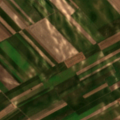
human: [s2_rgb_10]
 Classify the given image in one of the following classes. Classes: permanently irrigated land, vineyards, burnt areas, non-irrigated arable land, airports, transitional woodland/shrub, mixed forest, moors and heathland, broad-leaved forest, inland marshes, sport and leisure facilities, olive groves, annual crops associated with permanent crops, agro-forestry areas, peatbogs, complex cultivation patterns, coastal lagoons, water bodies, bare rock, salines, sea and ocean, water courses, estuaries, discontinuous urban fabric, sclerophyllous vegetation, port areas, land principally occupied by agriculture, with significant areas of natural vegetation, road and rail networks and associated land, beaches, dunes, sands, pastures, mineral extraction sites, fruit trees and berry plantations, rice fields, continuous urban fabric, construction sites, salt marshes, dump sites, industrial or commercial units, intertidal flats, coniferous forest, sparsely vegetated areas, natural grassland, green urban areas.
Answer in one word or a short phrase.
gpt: non-irrigated arable land